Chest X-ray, PA view. Patient: 26 years old, sex F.
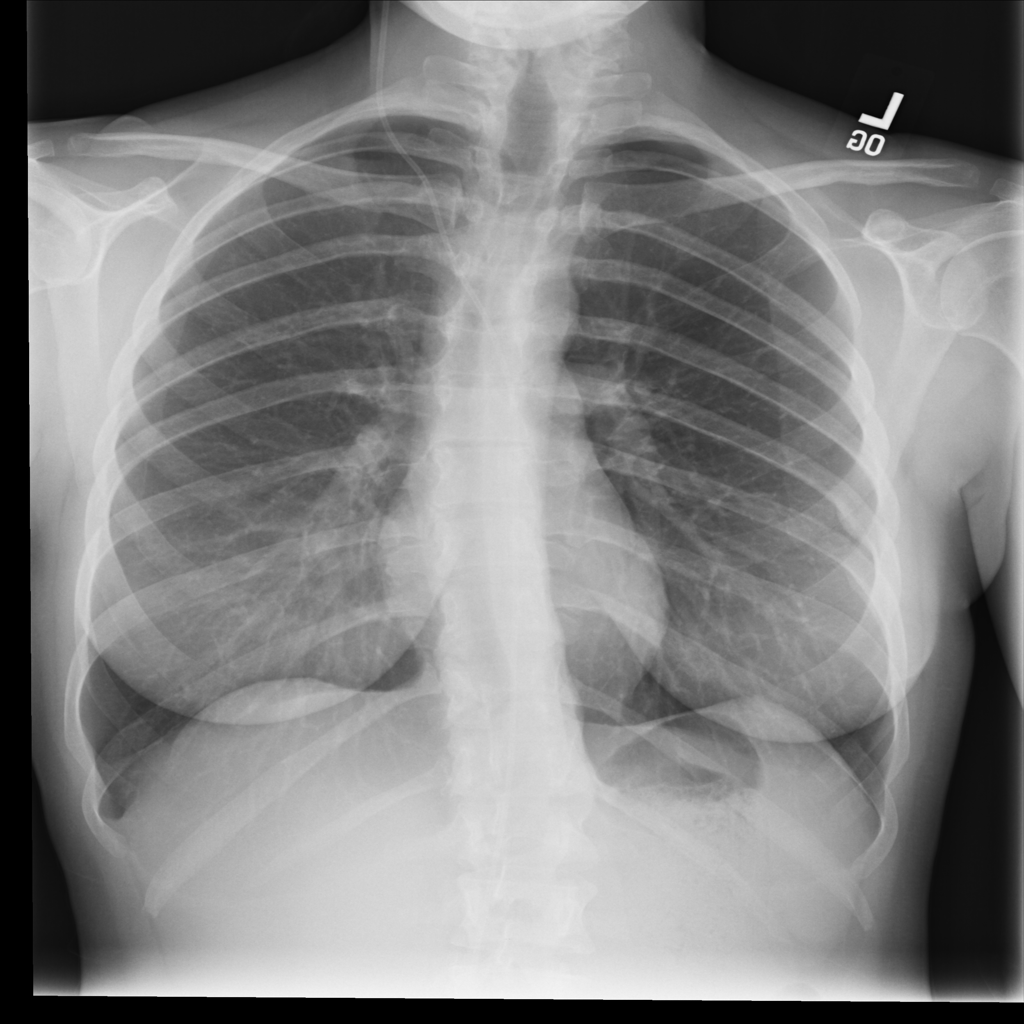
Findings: No Finding